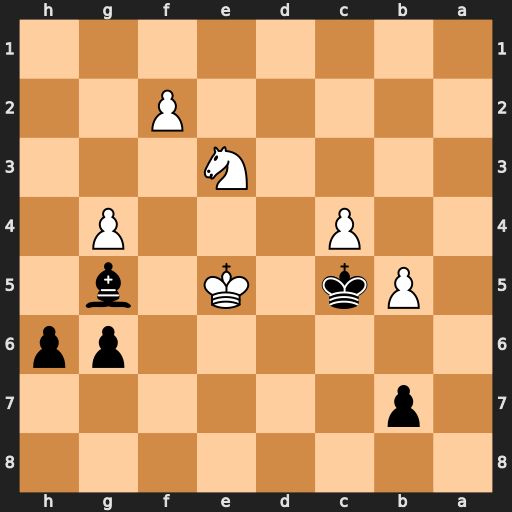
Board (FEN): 8/1p6/6pp/1Pk1K1b1/2P3P1/4N3/5P2/8
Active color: b
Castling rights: -
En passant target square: -
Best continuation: Bxe3 fxe3 h5